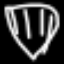
Label: diamond